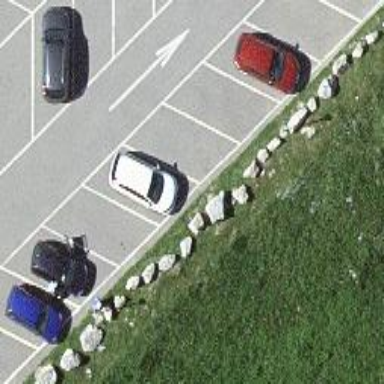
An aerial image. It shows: Block barrier.